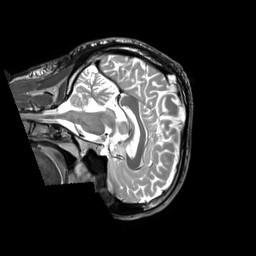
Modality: T2w
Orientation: sagittal
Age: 31
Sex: male
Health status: ill
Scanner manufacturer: siemens
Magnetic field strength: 3 T
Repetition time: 2.8 s
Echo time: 0.326 s